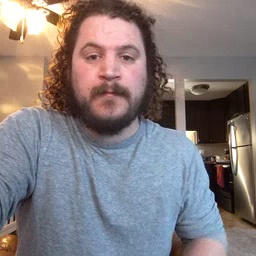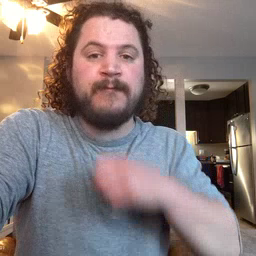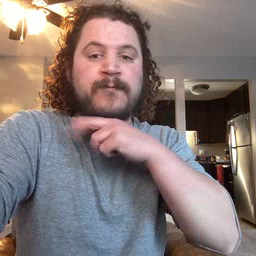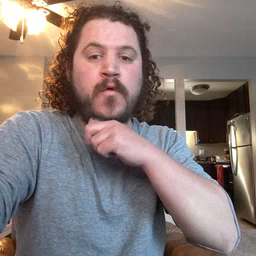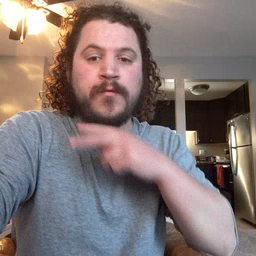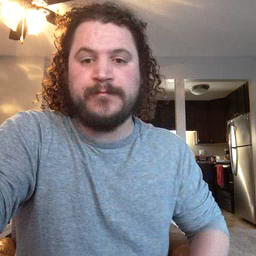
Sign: frog